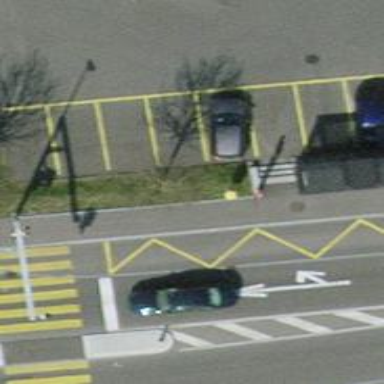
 serving as platform for public transportation."